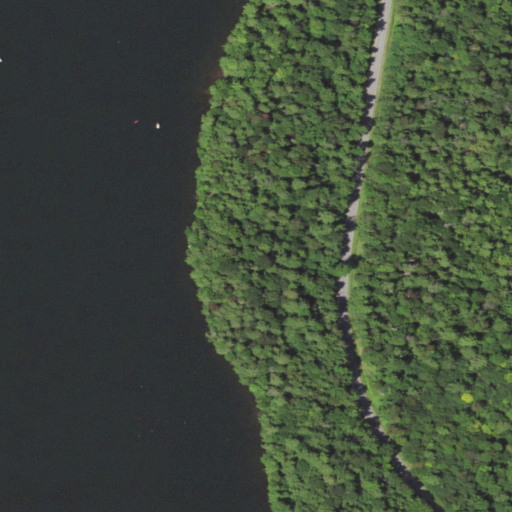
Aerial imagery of mountain in Pennsylvania named Lovers Rock containing open water, mixed forest, open development, herbaceous wetlands, woody wetlands, and deciduous forest